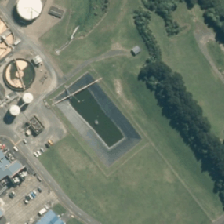
Land cover: urban_build_up